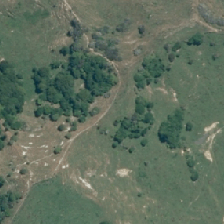
Land cover: indigenous_forest